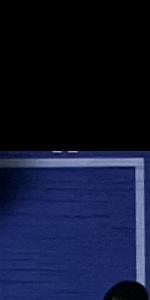
Label: Empty